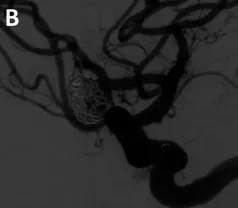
Patient #8. After coil embolization.
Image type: radiology (ct)